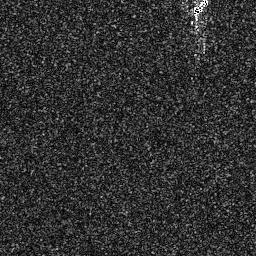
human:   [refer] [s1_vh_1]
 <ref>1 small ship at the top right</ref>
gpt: <box>[[74, 0, 81, 6, 0]]</box>